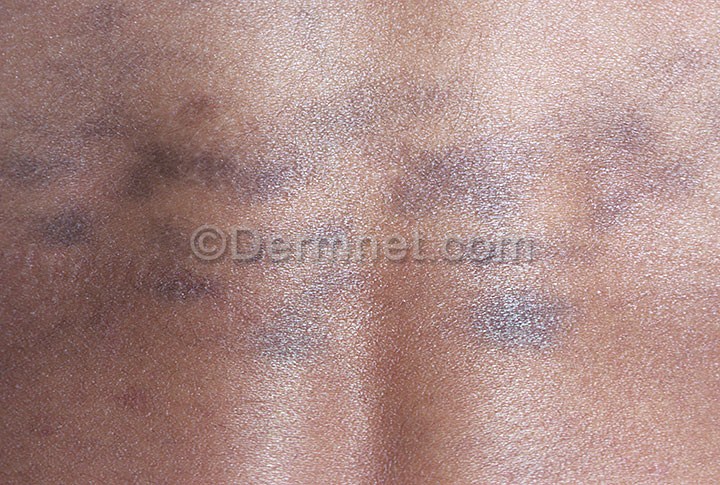
Disease: Light Diseases and Disorders of Pigmentation